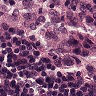
Metastatic tissue present: no